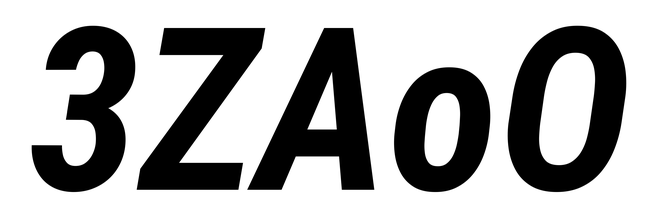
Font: Roboto-Italic_Condensed_Bold_Italic